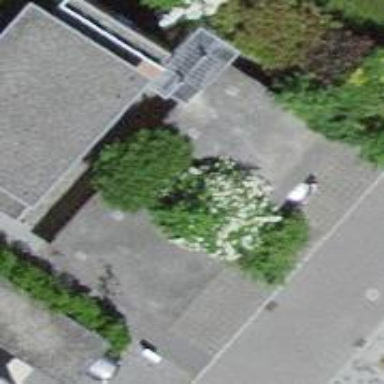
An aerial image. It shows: Garage.